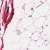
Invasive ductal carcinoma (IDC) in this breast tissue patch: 0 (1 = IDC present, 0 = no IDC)